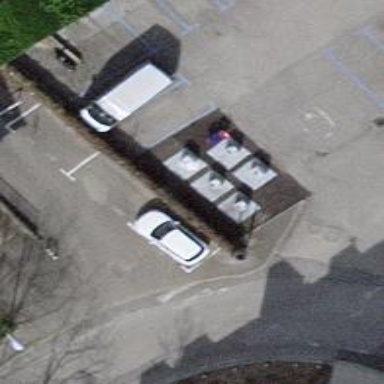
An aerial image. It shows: Recycling container in the area designated for recycling.